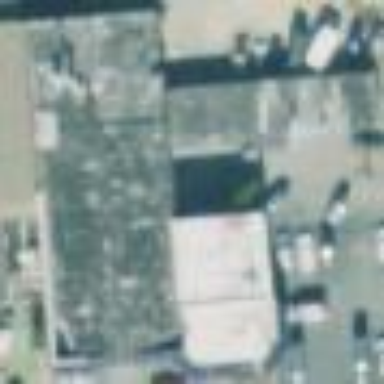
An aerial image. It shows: Building housing car repair shop.